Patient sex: M
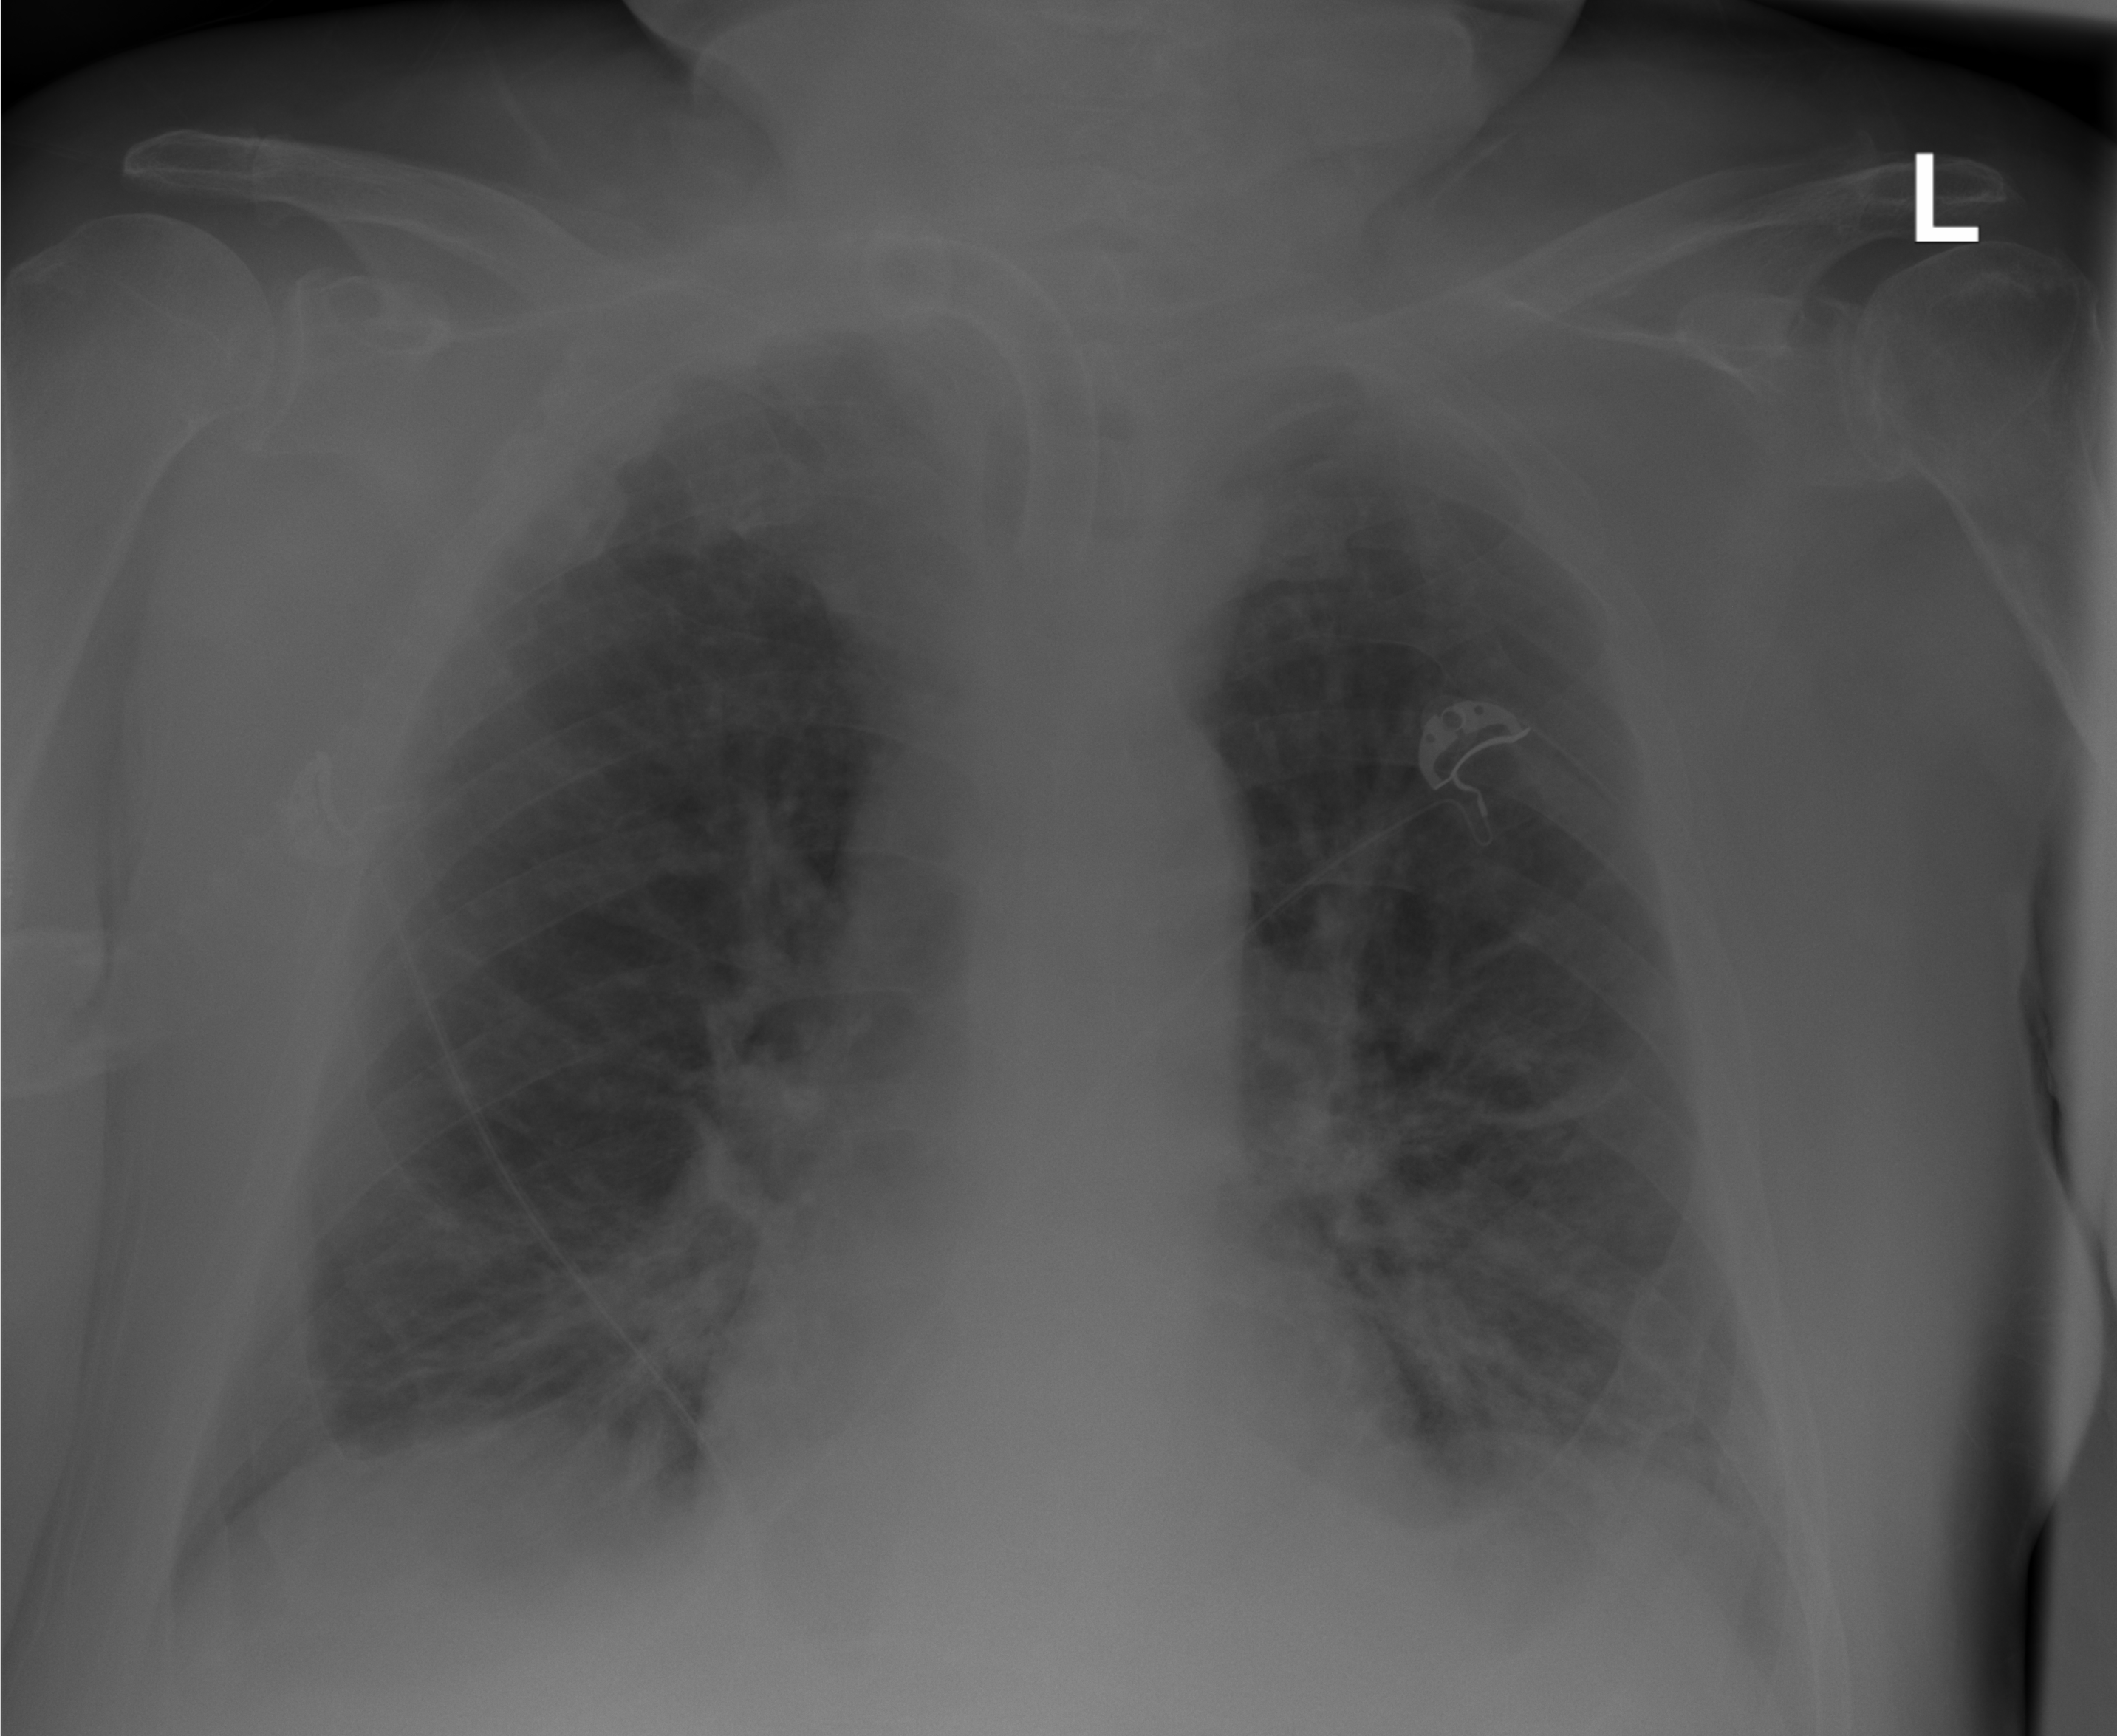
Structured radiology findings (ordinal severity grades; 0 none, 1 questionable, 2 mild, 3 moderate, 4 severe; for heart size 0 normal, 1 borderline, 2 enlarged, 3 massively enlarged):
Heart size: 0
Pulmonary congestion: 2
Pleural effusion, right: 0
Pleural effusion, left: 0
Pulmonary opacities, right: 0
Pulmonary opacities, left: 0
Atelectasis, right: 0
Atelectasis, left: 0